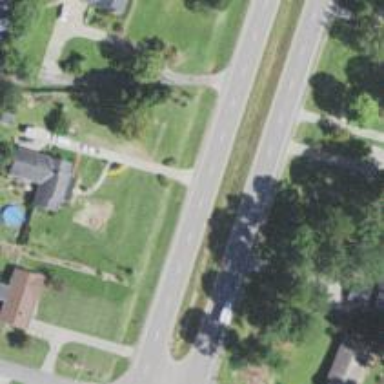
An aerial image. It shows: Asphalt road classified as trunk highway.